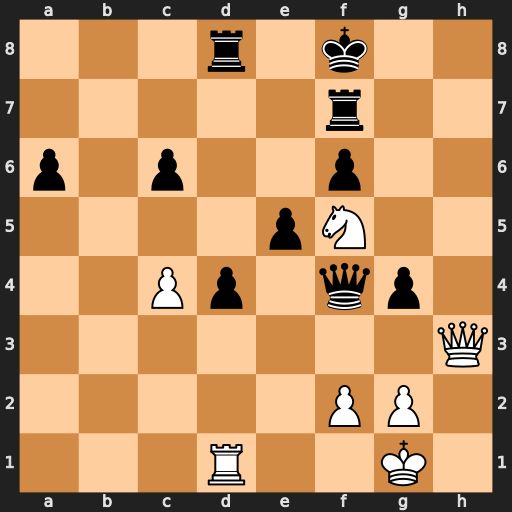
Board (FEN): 3r1k2/5r2/p1p2p2/4pN2/2Pp1qp1/7Q/5PP1/3R2K1
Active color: w
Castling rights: -
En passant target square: -
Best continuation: Qh8#